Question: How can I hide .svn folder in Eclipse and not show empty packages at the same time?

Eclipse shows these packages because there is a .svn folder there.
I'm using TortoiseSVN.
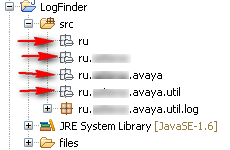
Answer: In Package Explorer you have the option "Filters..." (click on the small triangle) where you can filter empty packages.